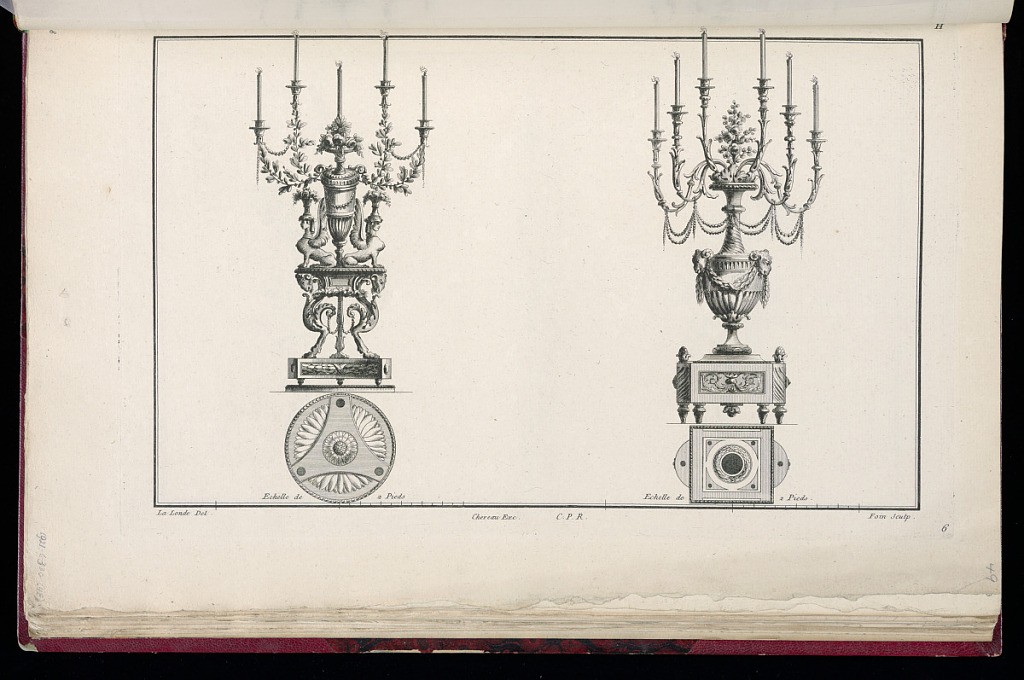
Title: Two Candelabra Designs
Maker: Richard de Lalonde, French, active 1780–96
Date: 1775-1788
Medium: Etching on off-white laid paper
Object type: Print
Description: Two candelabra designs with cross sections of their bases and scale bars of two French feet ("2 Pieds"). The five-arm candelabrum on the left has arms that emerge from an oval vase and the heads of two sphinxes, sitting atop a base with rams' heads, and goat legs. The six-arm candelabrum at right has for its base a long-necked vase with ram's heads, atop a four-footed base with acanthus scroll friezes. The plate is signed and numbered.